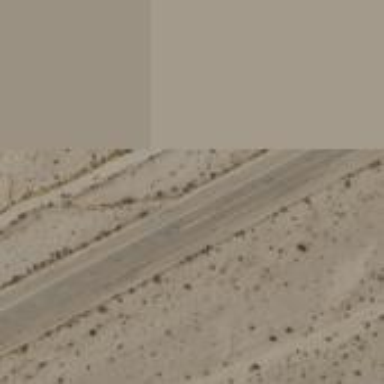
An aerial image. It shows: Tertiary road.